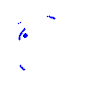
Particle: electron